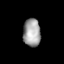
Tissue: lung
Cell type: Others
Senescence score: 0.2325
Nuclear area (px): 481
Mean DAPI intensity: 158.915